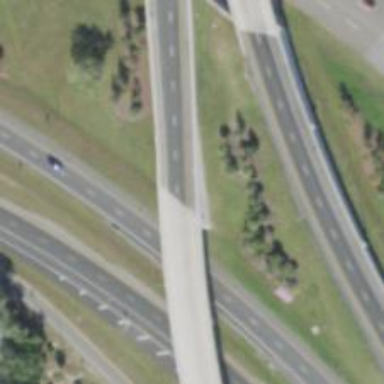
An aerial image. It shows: Motorway.